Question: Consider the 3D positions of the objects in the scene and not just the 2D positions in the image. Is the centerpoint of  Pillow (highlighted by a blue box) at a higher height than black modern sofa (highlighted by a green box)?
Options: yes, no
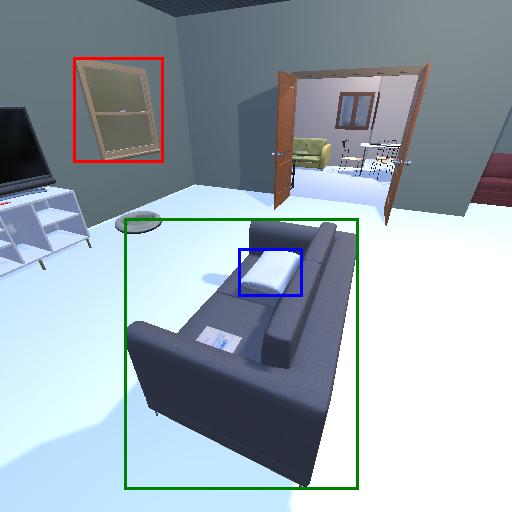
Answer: yes